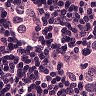
Metastatic tissue present: yes